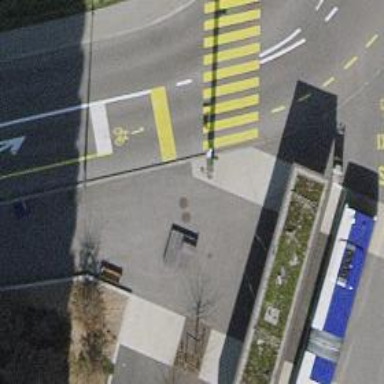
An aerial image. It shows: Kerb barrier.